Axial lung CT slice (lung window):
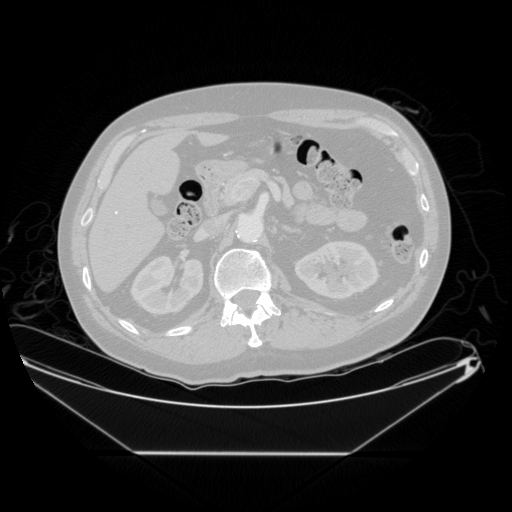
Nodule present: no